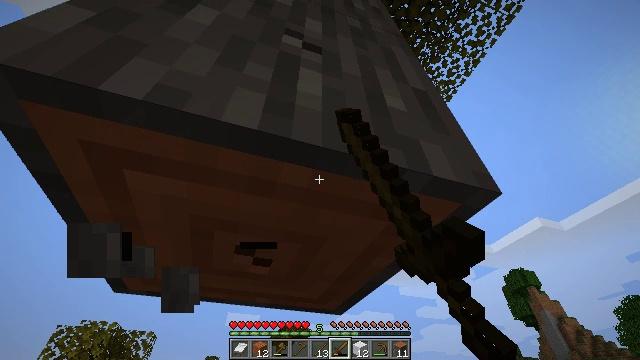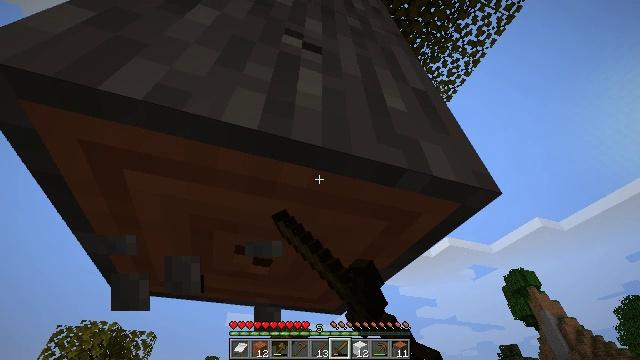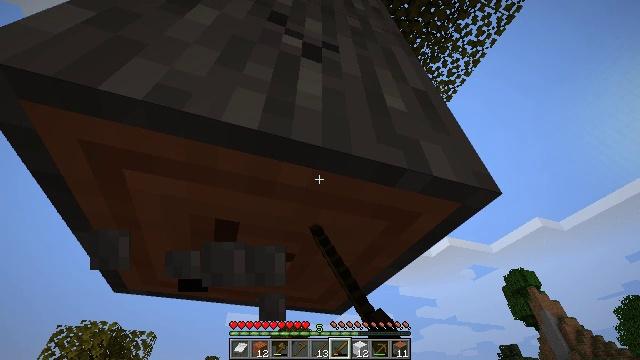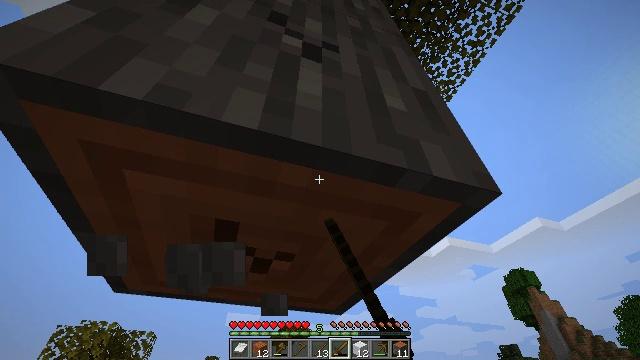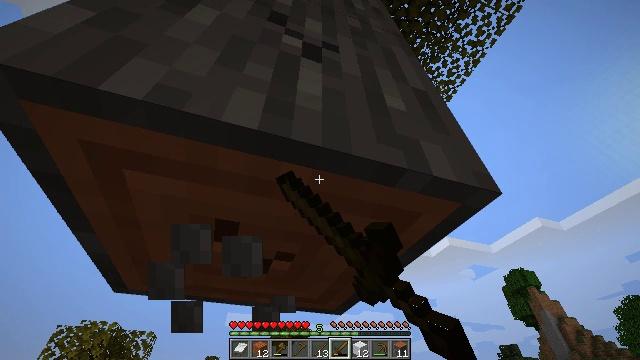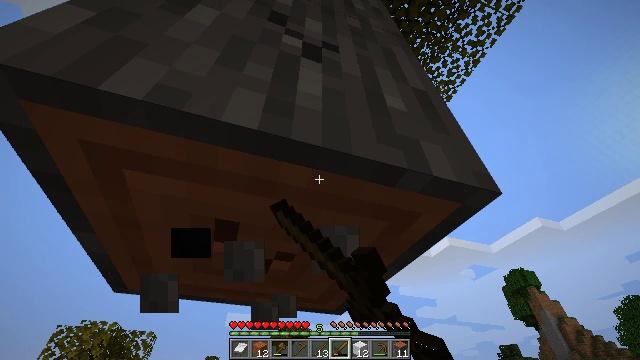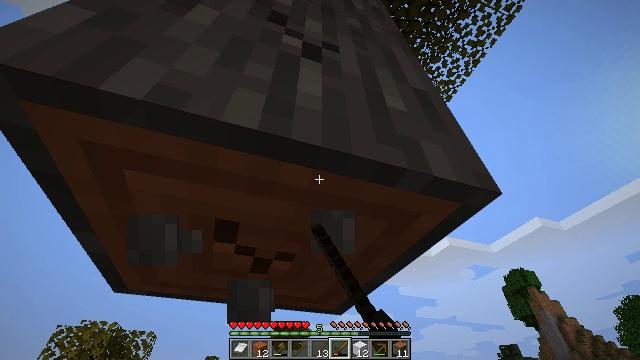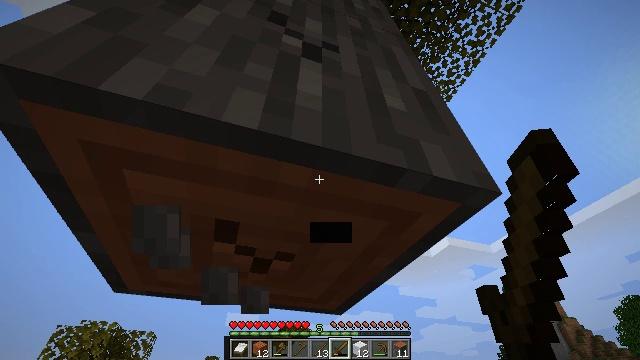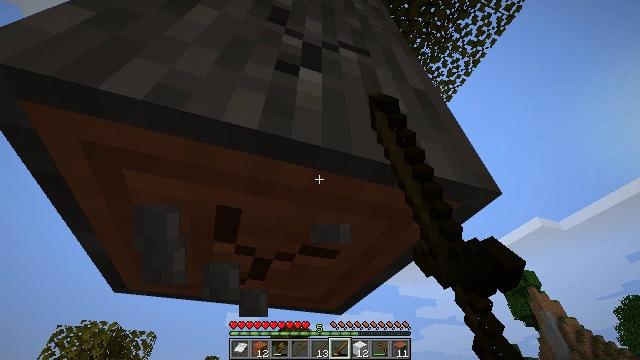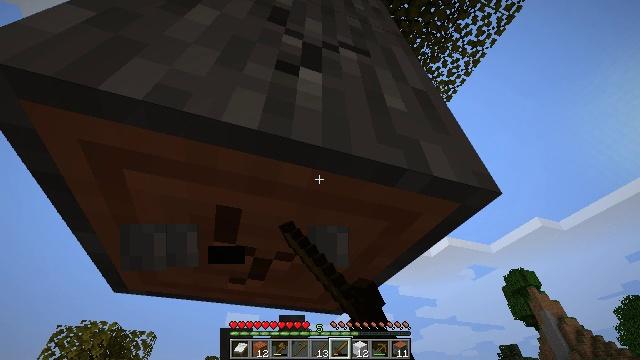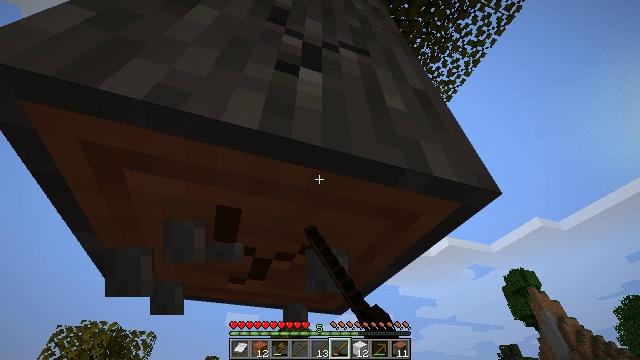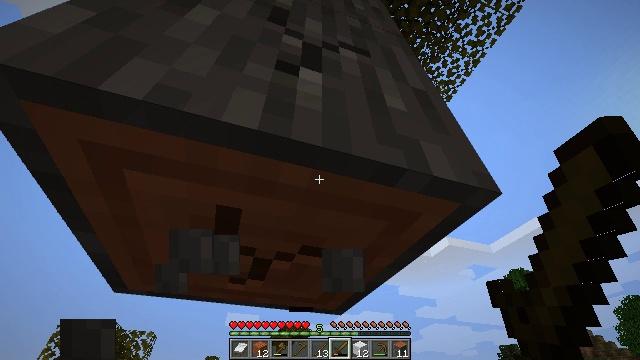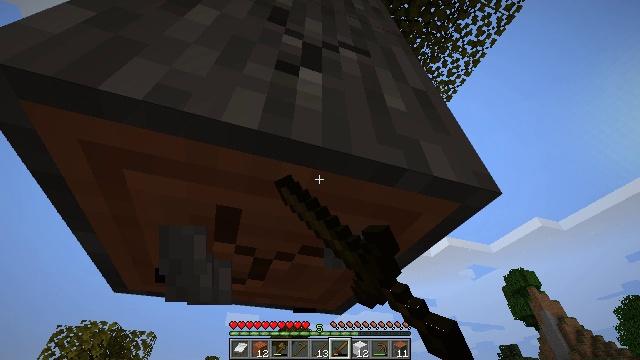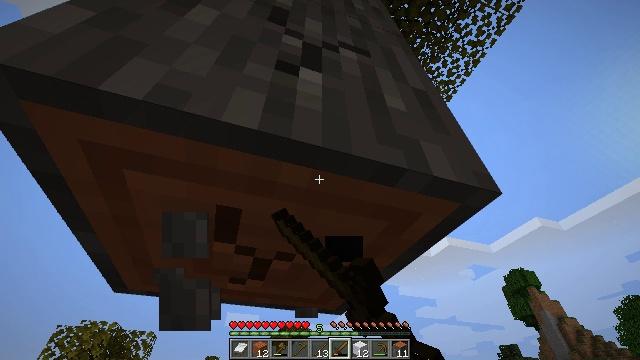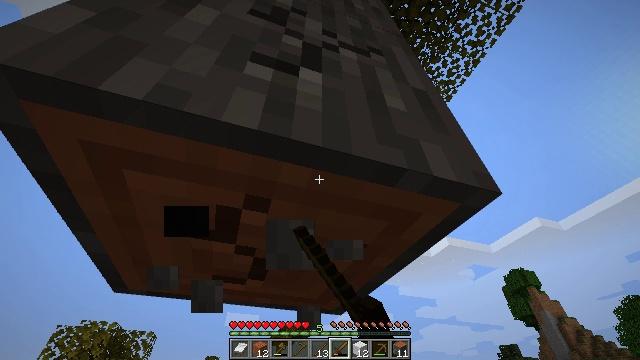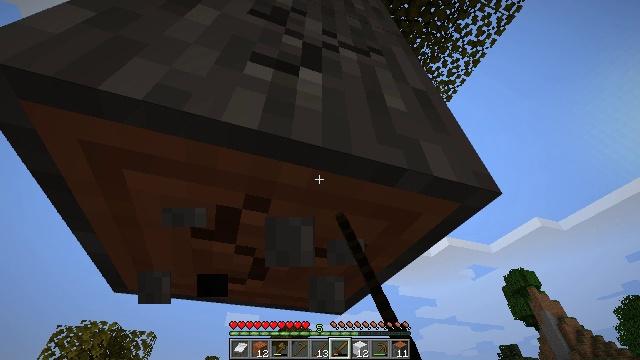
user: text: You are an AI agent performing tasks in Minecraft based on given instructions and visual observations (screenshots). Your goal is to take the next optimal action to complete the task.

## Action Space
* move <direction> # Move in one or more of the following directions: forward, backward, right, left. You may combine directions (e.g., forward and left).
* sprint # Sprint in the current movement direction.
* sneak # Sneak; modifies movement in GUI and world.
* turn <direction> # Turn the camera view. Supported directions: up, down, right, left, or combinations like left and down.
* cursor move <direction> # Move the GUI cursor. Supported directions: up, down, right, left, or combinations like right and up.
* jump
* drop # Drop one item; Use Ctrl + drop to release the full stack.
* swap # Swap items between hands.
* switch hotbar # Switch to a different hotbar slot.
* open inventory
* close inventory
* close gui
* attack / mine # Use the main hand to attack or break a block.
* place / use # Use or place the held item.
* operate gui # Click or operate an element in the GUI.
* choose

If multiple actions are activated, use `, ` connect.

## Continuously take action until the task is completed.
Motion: motion action
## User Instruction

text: Break the acacia log from the tree.
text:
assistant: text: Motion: attack / mine
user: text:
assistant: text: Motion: attack / mine
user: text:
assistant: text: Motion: attack / mine
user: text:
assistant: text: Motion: attack / mine
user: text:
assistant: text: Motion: attack / mine
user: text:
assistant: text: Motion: attack / mine
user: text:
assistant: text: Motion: attack / mine
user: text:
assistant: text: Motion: attack / mine
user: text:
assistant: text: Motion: attack / mine
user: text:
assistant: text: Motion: attack / mine
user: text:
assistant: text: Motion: attack / mine
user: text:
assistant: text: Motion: attack / mine
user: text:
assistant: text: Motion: attack / mine
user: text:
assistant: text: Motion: attack / mine
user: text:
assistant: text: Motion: attack / mine
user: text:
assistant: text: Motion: attack / mine
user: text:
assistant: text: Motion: attack / mine
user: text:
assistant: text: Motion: attack / mine
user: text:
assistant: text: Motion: attack / mine
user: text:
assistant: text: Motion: attack / mine
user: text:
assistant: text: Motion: attack / mine
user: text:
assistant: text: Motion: attack / mine
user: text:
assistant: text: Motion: attack / mine
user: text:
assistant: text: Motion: attack / mine
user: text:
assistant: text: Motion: attack / mine
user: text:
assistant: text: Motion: attack / mine
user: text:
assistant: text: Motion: attack / mine
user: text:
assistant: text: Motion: attack / mine
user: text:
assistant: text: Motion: attack / mine
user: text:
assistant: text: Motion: attack / mine